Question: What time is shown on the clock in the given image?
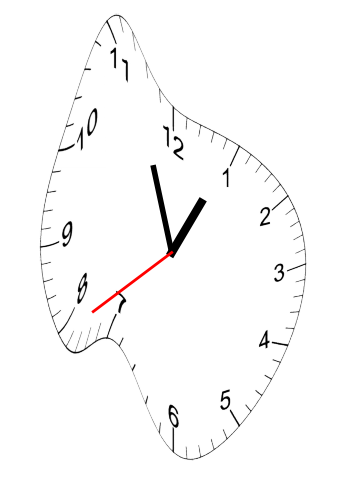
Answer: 12:56:39